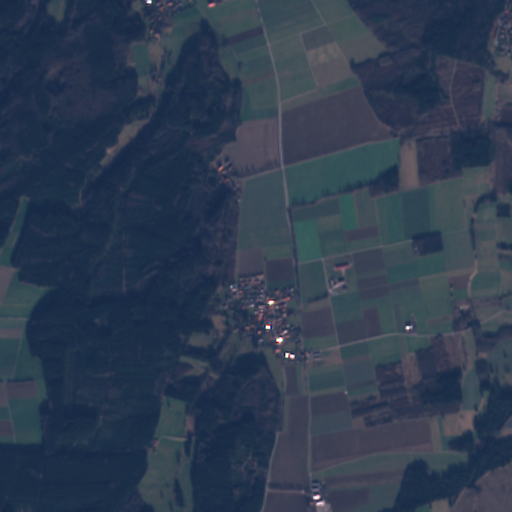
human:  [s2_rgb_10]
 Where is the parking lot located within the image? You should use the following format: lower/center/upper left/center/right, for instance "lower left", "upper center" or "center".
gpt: The parking lot is located in the upper right of the image.
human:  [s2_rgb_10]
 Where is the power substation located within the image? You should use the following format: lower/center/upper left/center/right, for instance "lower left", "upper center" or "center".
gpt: The power substation is located in the center of the image.
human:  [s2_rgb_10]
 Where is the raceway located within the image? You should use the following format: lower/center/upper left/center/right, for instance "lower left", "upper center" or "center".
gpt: The raceway is located in the center right of the image.
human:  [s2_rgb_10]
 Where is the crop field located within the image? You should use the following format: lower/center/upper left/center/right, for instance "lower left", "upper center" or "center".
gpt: There is no crop field in the image.